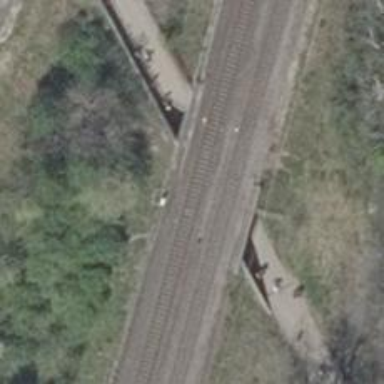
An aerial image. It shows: Railway bridge with electrified contact lines.